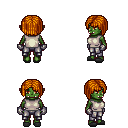
a pixel art fantasy rpg character, female body template, orc, green skin, white sleeveless shirt, metal pants, dark blonde pageboy hairstyle, metal gloves, gray slippers, four views (front, back, left, right), 2x2 character sprite sheet, small pixel art, hard edges, no anti-aliasing